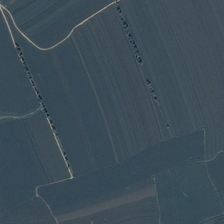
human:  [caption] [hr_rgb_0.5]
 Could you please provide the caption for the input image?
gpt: several pieces of green farmlands are together .

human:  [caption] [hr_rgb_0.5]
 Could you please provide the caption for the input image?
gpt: several pieces of green farmlands are together .

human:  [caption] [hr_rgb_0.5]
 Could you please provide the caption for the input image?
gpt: some of the plants look blue .

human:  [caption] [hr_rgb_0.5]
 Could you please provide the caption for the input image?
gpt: there are many green plants in a large field .

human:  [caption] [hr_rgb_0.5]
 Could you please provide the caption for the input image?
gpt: there are many green plants in a large field .